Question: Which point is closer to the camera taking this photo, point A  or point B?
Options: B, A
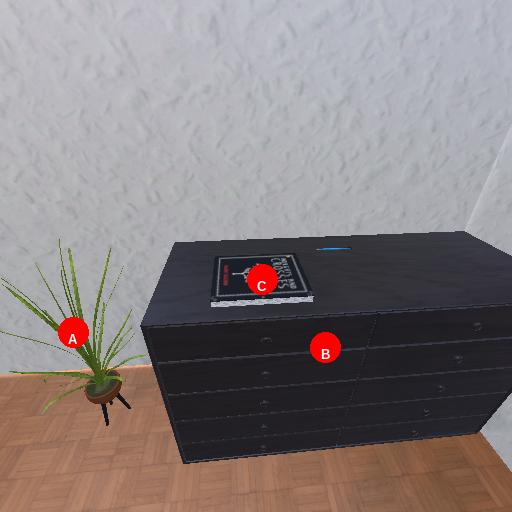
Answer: B